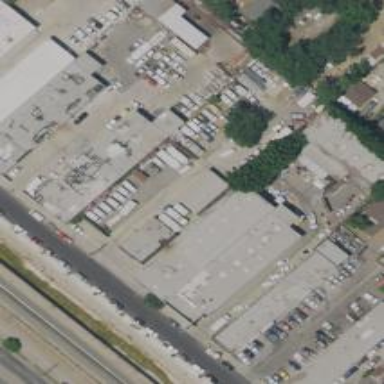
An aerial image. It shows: Warehouse.